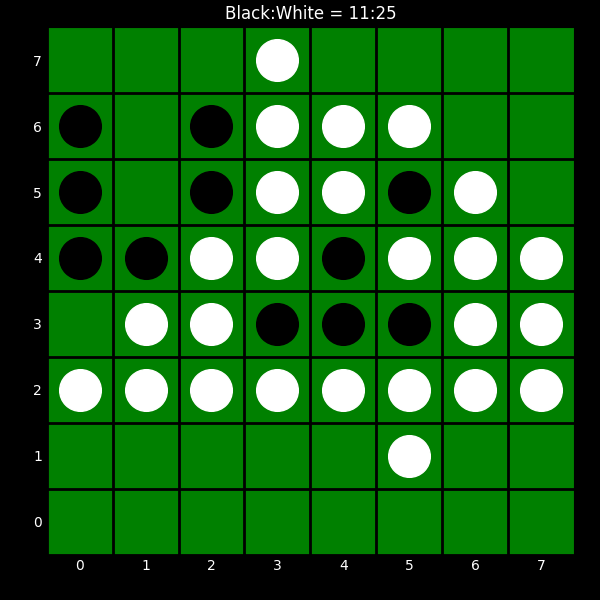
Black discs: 11
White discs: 25